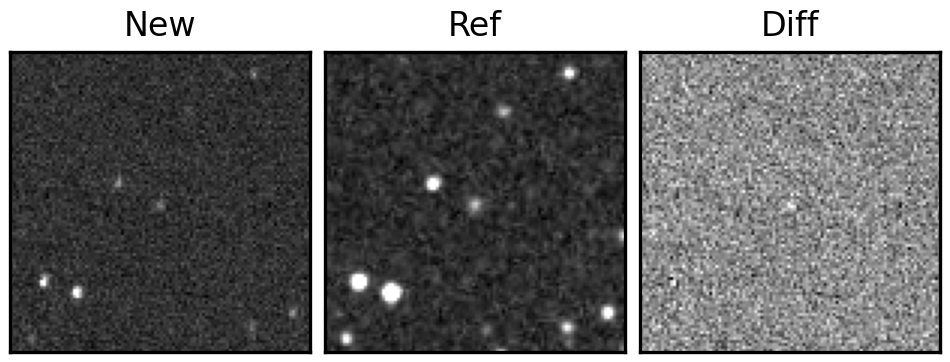
Label: real